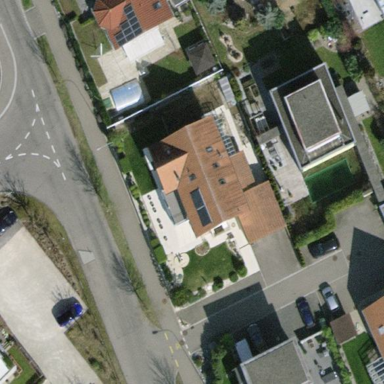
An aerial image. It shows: Detached building.